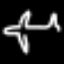
Label: airplane